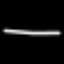
Label: line